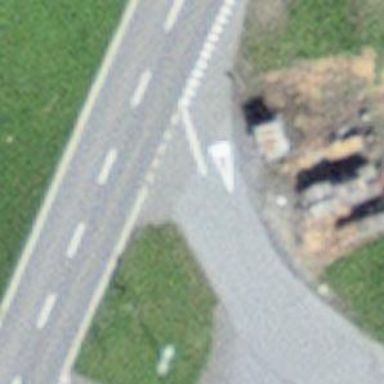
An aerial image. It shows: Bus stop along the road.